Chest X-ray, AP view. Patient: 63 years old, sex F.
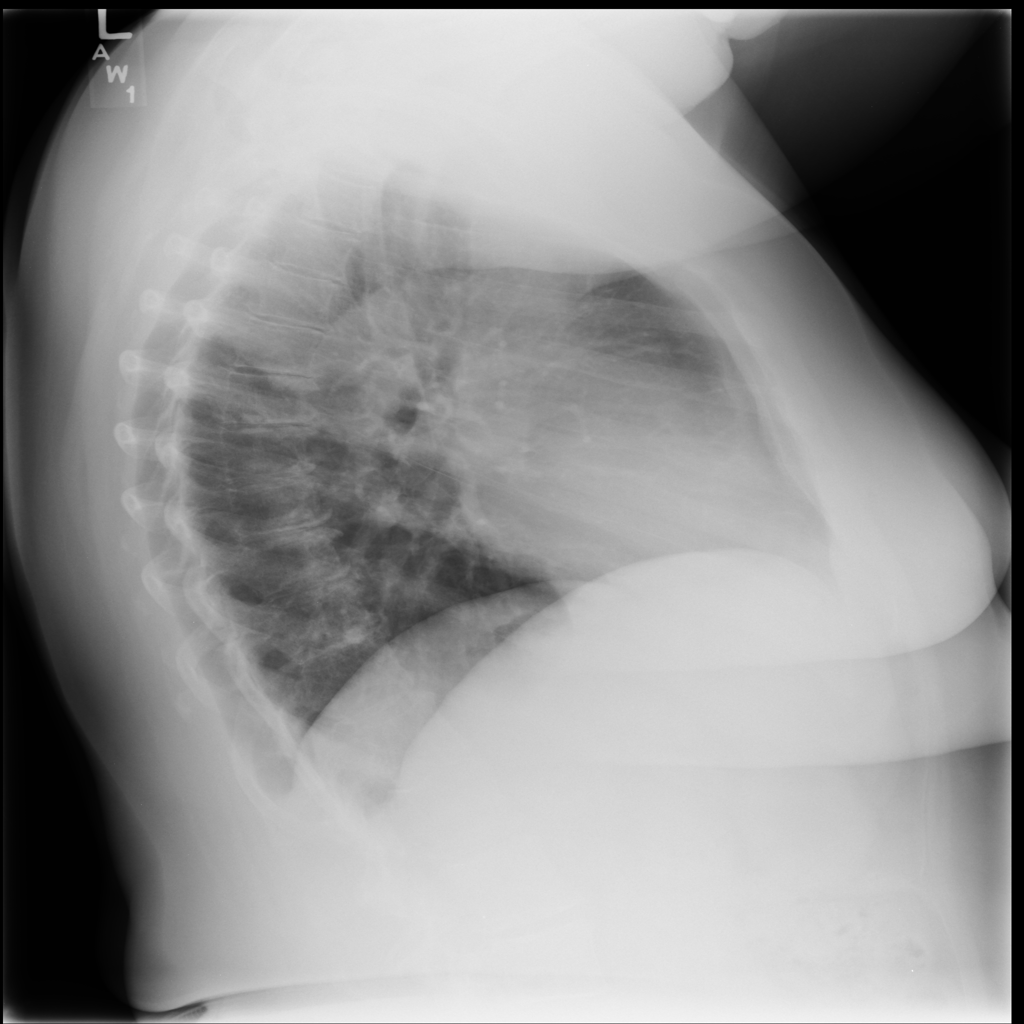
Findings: No Finding